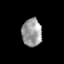
Tissue: skin
Cell type: Epithelial cells
Senescence score: 0.1776
Nuclear area (px): 546
Mean DAPI intensity: 154.495